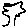
Label: tree